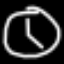
Label: clock